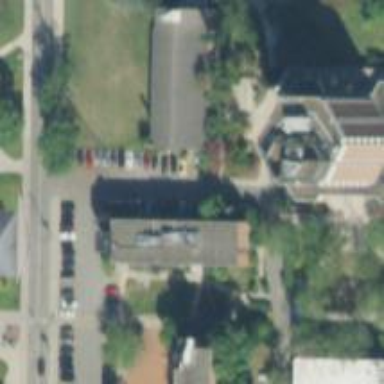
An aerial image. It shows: View of university building.